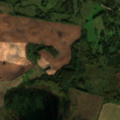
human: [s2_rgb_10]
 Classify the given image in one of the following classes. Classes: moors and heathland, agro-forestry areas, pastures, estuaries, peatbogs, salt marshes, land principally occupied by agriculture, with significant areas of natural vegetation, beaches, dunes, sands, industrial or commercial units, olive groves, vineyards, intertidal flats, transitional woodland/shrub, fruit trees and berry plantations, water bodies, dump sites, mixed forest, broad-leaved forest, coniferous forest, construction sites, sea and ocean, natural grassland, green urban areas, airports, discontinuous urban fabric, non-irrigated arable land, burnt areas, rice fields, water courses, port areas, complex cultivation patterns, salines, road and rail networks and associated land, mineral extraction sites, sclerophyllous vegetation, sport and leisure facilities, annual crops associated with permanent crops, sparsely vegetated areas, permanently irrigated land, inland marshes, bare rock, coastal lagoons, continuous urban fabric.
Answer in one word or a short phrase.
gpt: non-irrigated arable land, land principally occupied by agriculture, with significant areas of natural vegetation, broad-leaved forest, transitional woodland/shrub